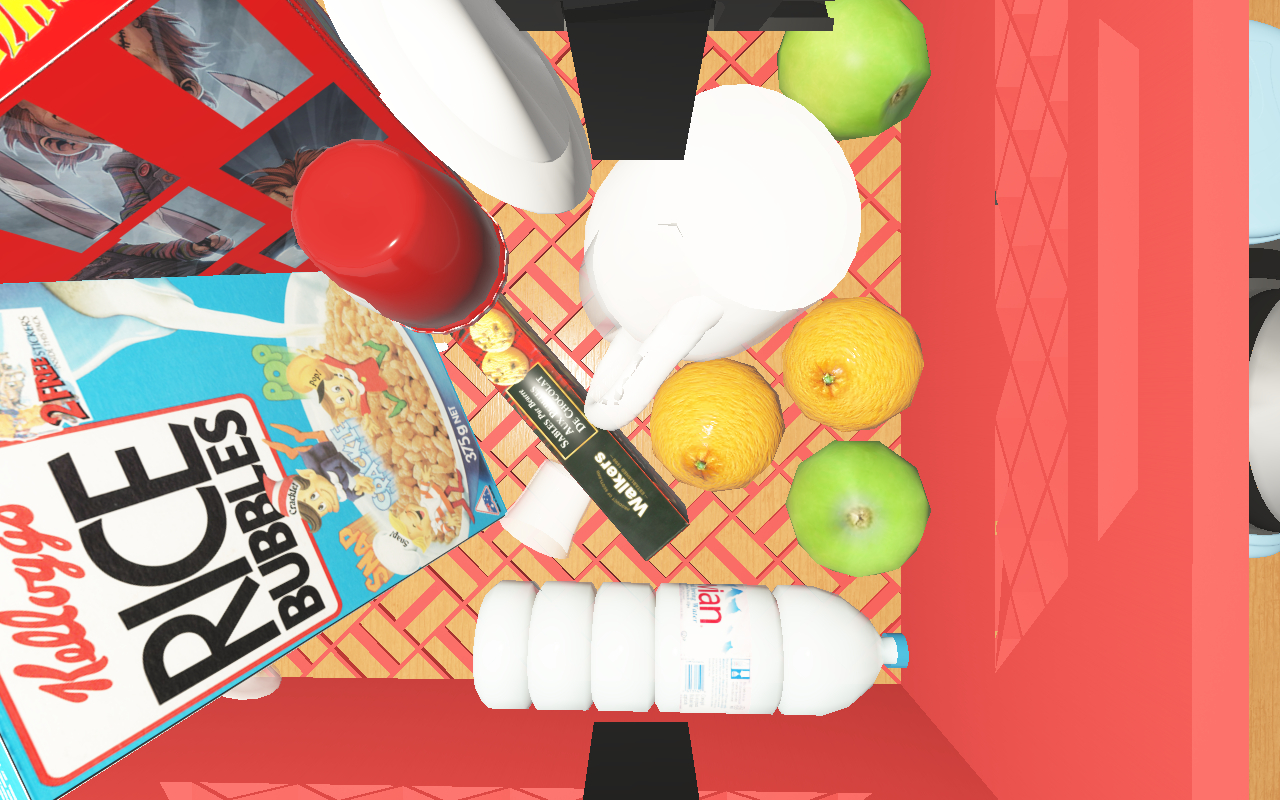
Objects in the scene:
water bottle
apple
apple
orange
orange
plate
glass
wineglass
jam jar
biscuit box